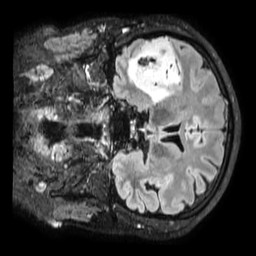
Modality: FLAIR
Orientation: coronal
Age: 43
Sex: male
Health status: ill
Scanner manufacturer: philips
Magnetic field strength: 3 T
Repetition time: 4.8 s
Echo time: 0.34 s